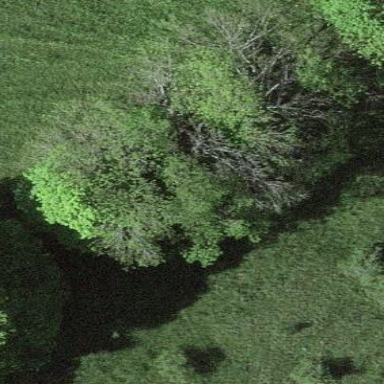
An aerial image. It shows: Forest area.